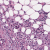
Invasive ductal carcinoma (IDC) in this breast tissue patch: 1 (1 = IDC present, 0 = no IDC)